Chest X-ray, PA view. Patient: 34 years old, sex M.
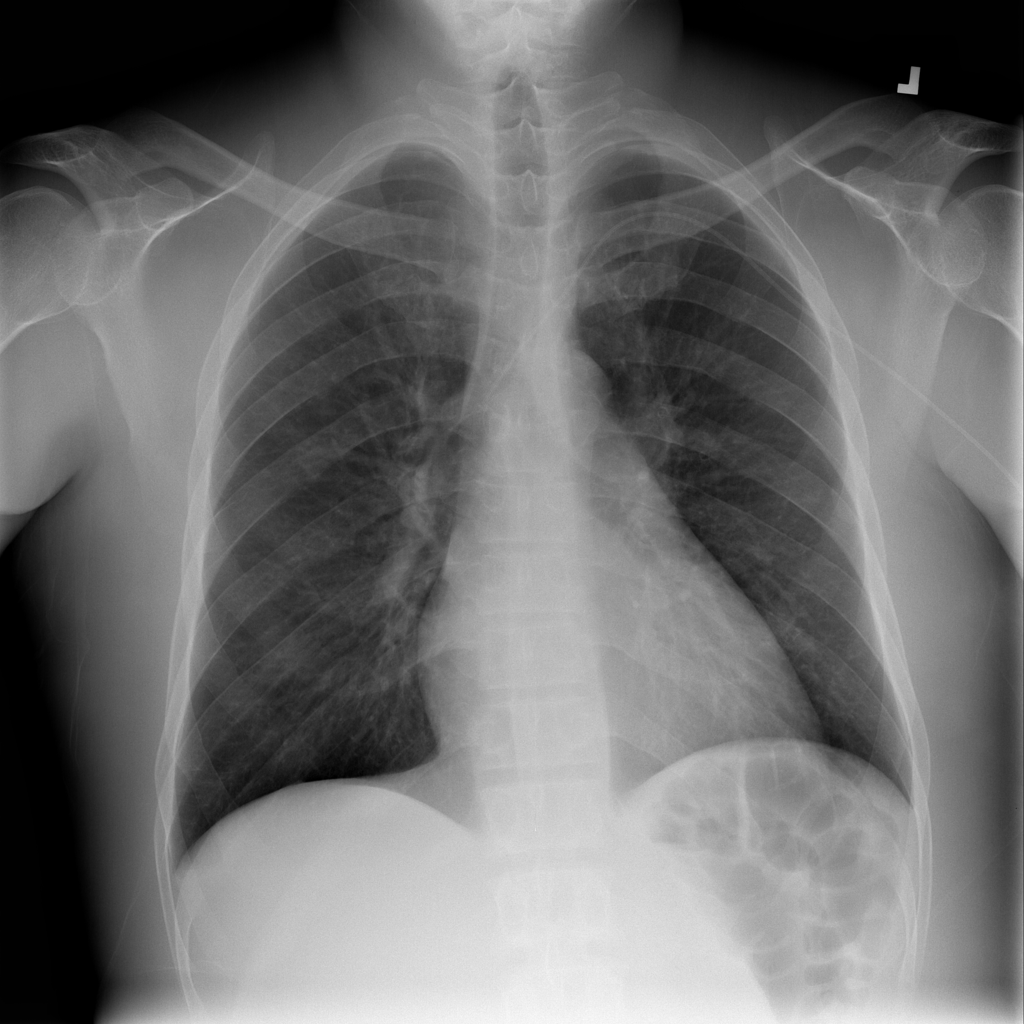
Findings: No Finding